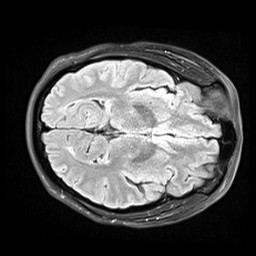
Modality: FLAIR
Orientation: axial
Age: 37
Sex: female
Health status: healthy
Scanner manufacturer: siemens
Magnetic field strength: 3 T
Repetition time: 9 s
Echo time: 0.088 s